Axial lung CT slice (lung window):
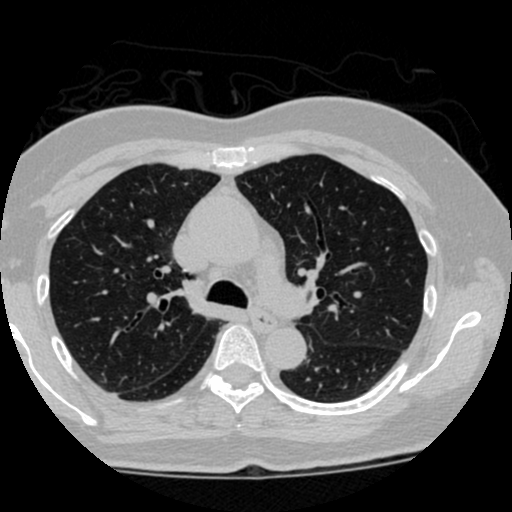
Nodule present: no